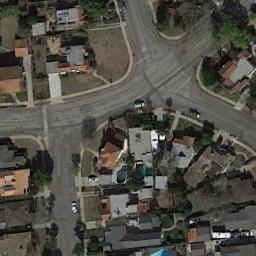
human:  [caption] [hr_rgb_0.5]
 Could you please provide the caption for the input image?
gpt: An intersection without cars located in a dense residential area .

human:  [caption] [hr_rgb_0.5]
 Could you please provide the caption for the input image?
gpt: There was a line of trees east and west of the intersection .

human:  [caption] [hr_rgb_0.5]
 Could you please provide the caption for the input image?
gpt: There are several vehicles on the road at the intersection with five roads, And there are many houses with brown roofs and many trees around the intersection .

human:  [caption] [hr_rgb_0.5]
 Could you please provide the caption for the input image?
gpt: There are many buildings of different shapes and sizes beside the intersection .

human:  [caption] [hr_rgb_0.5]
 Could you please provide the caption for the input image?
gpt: There are many buildings around the intersection .